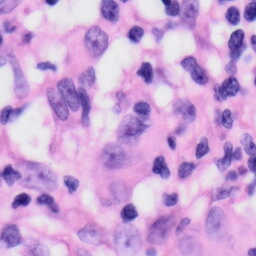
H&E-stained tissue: Skin